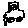
Label: car